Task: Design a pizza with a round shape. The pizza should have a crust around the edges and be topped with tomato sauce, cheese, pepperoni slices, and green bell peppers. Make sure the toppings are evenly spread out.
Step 451:
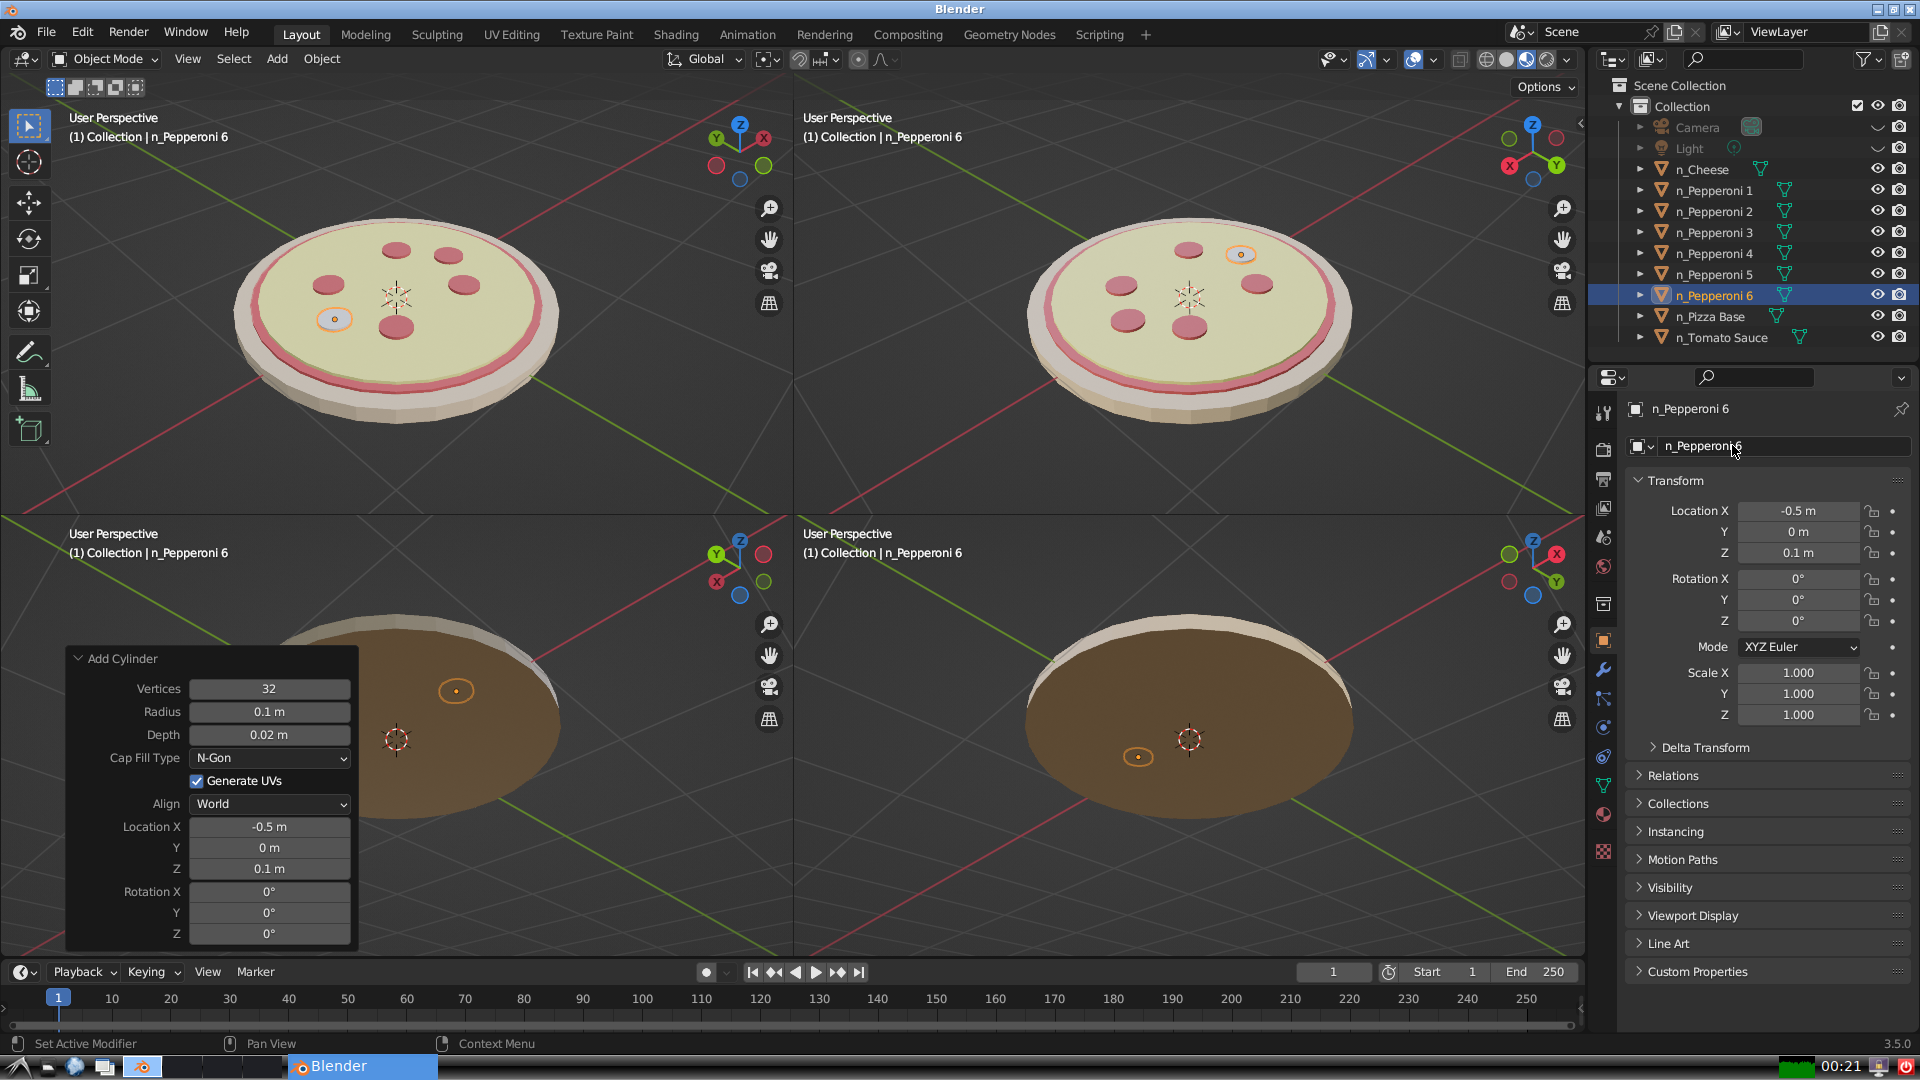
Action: {"mouse_move": [1603, 815]}